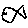
Label: fish